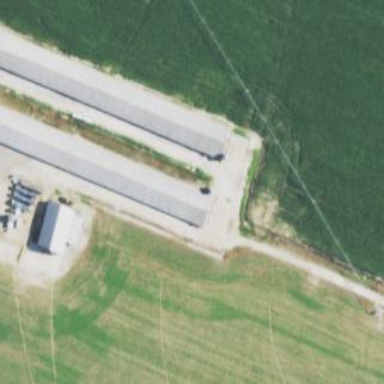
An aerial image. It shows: Farm auxiliary building.